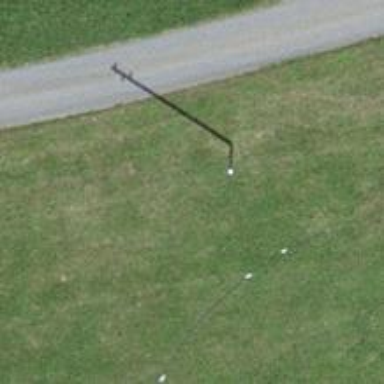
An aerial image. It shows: Minor power line.